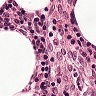
Metastatic tissue present: no